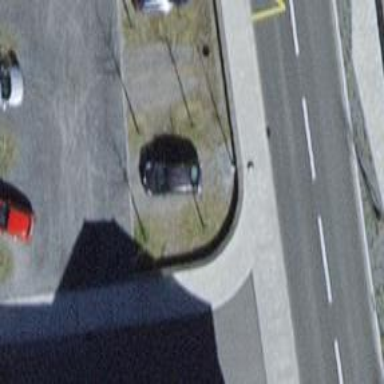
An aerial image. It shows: Concrete wall.